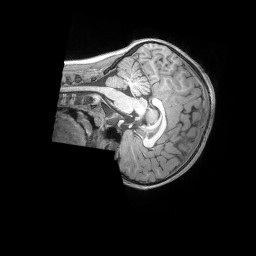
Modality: T1w
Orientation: sagittal
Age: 5
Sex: male
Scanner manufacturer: siemens
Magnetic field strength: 3 T
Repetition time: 2.53 s
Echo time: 0.00164 s